Question: I have this query, using which I am trying to categorize my data. If the first character is between 0 and 9, I want to categorize it with the first character. If it is anything else including special characters or alphabets, then I want to use 10.
'''
select CUSTOMER_ID, CASE
WHEN LEFT(CUSTOMER_ID, 1) BETWEEN 0 AND 9 THEN LEFT(CUSTOMER_ID, 1)
ELSE '10'
END
AS CUST_DIGIT
from CUSTOMER
'''
I get this error when I run the above query:
> Conversion failed when converting the nvarchar value 'A' to data type
int.
This is what my data looks like. Could you please help point what I could change.

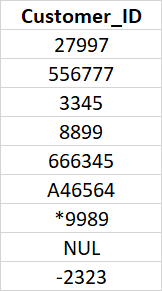
Answer: Update your between values to 'string' as ''0' AND '9'' then it will work.
Reason you are getting error is when you perform 'LEFT' it will return 'string' and you are comparing it with 'int' as '0 AND 9' are 'int', So it will try to convert your result value from 'LEFT' to 'int'.
Your some of the record have 'digit' at beginning of value those will work fine but when record comes like 'A46564' it won't be able to 'cast' 'A' to 'int' and throw 'error'.
'''
SELECT CUSTOMER_ID, CASE
WHEN LEFT(CUSTOMER_ID, 1) BETWEEN '0' AND '9' THEN LEFT(CUSTOMER_ID, 1)
ELSE '10'
END AS CUST_DIGIT
FROM CUSTOMER
'''